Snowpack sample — Buffalo Mountain, Silverthorne, Colorado, USA (1/25/25, 10:11 AM MST)
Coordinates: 39.6222, -106.1139
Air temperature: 22 °F
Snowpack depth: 110 cm
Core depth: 30 cm
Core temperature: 42.8 °F
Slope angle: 12°, slope face: 102°
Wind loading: high
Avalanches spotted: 0
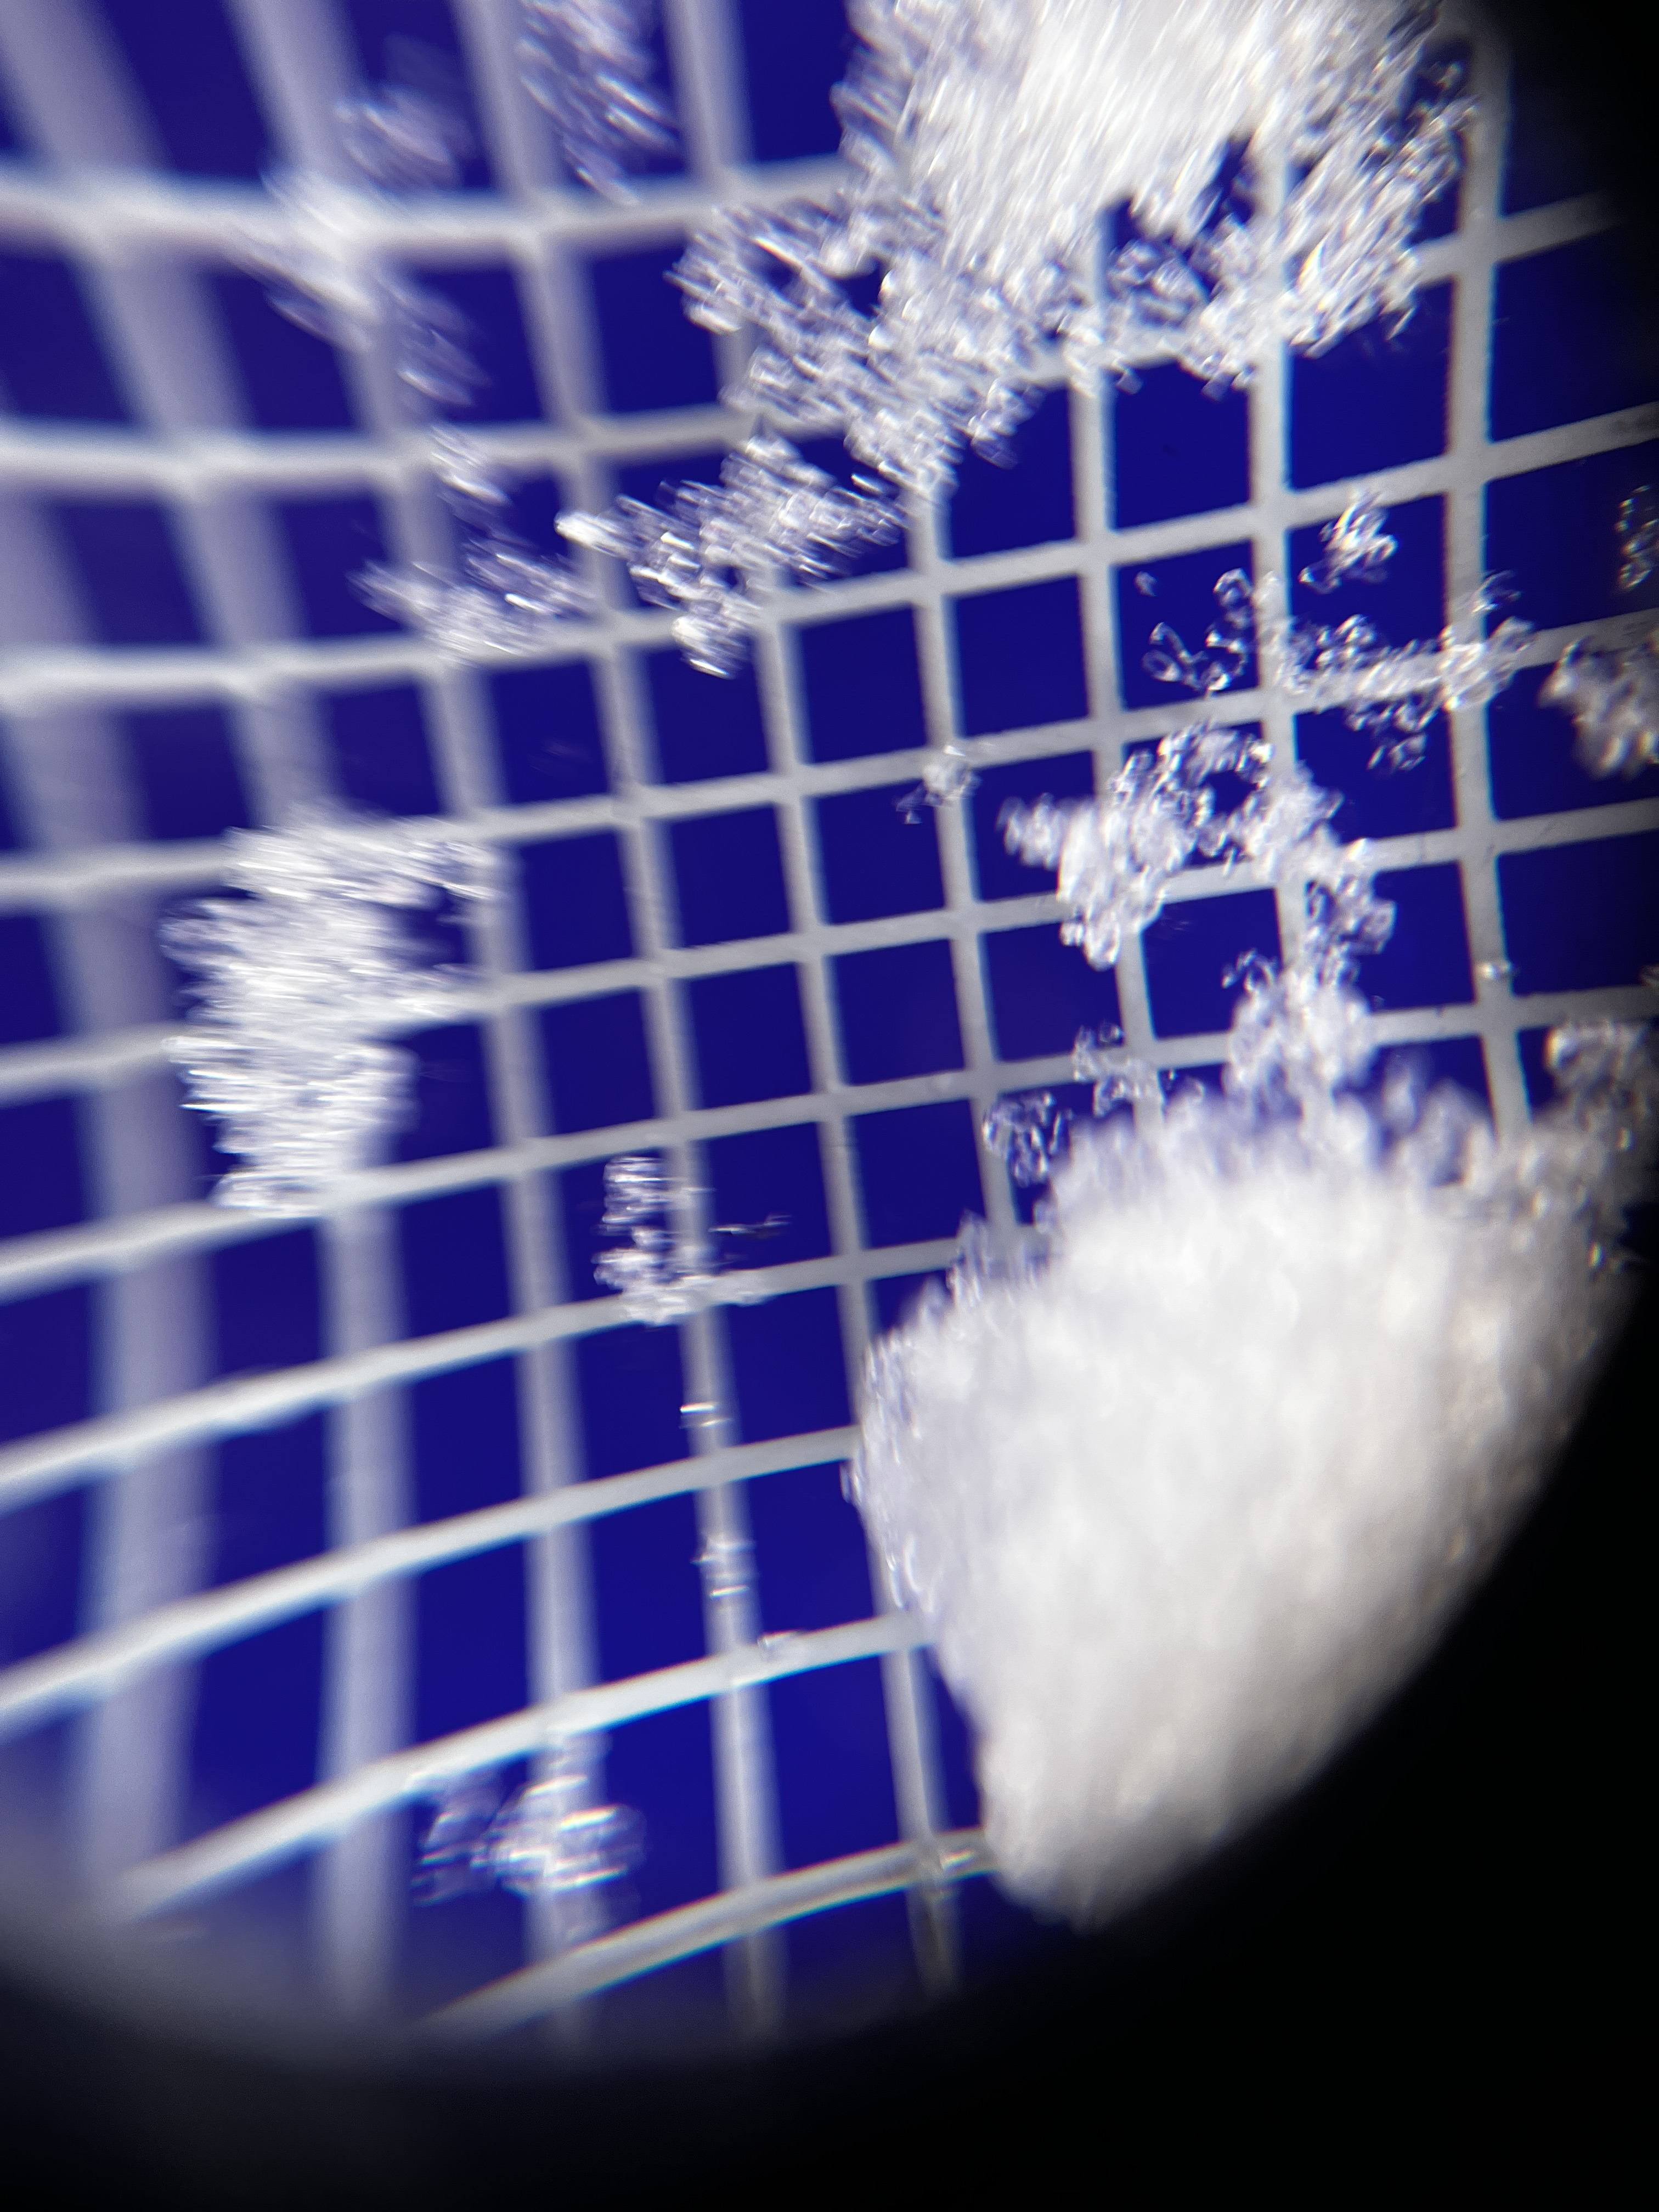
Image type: magnified_profile
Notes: No avalanches nearby, collected on the outskirts of a fire break 15 meters from the treeline, on way to Buffalo and Red Mountain